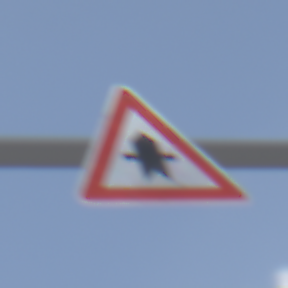
Verkehrszeichen: Vorfahrt
Umgebung: Outdoor, Nature
Tageszeit: MorningAfternoon
Wetter: PartlyCloudy
Licht: Natural
Jahreszeit: NotSpecified
Kontrast: HighContrast